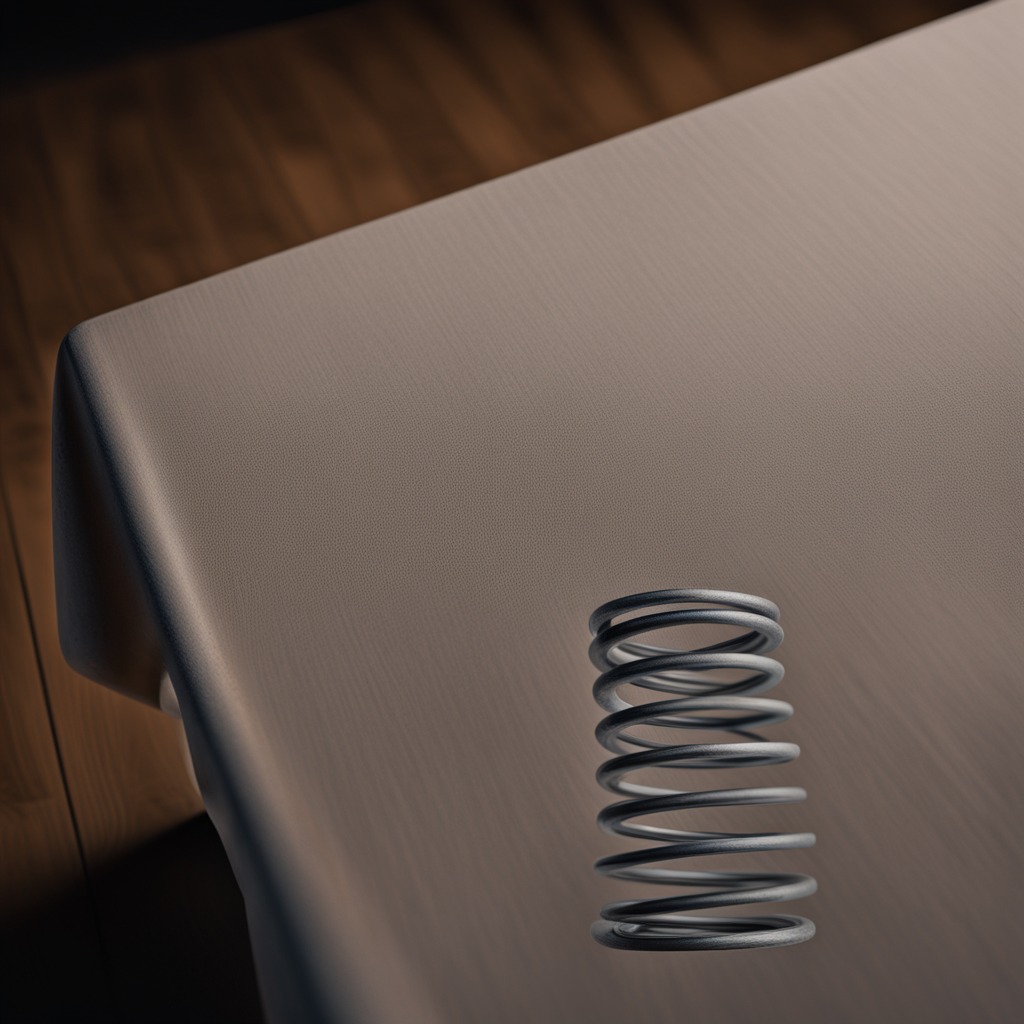
A coiled metal spring is lying on the wooden table.